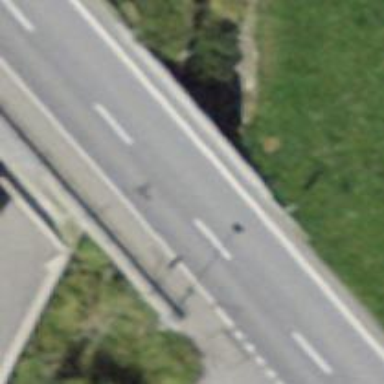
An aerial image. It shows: Primary highway bridge with asphalt surface.